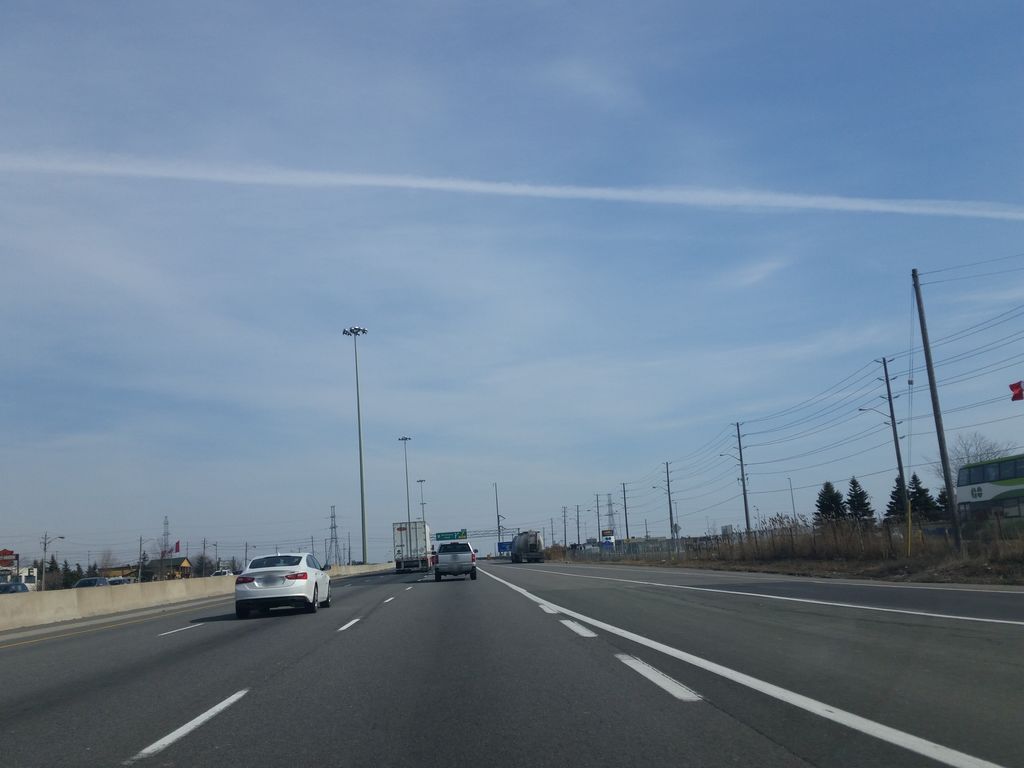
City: toronto